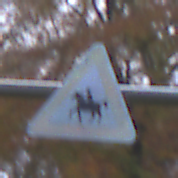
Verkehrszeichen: ReiterRechts
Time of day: SunriseSunset
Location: Outdoor (Nature)
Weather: PartlyCloudy
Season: Autumn
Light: Natural